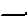
Label: line